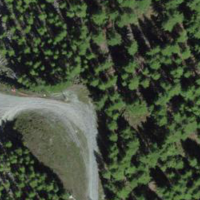
EUNIS habitat code: 44
Species observed at this site:
Clinopodium alpinum